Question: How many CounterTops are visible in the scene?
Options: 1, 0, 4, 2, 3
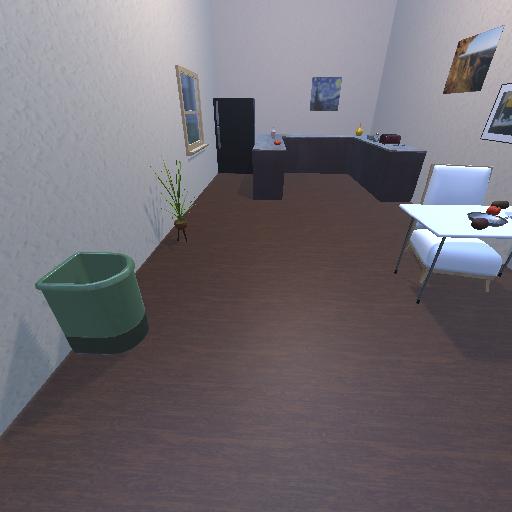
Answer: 1